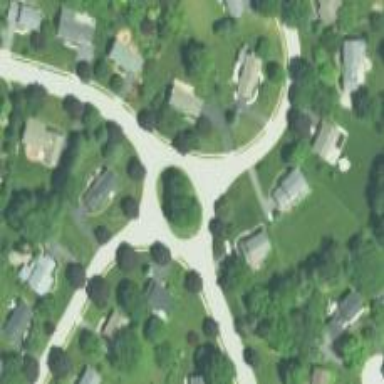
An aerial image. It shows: Residential road that intersects with roundabout.